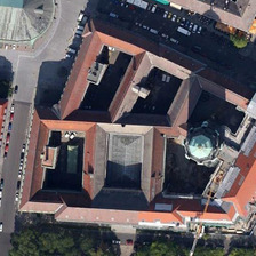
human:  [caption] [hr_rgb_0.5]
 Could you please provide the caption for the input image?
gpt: Church is very beautiful atmosphere.

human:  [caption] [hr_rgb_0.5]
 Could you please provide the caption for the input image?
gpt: next to the church and a rather low shrubs .

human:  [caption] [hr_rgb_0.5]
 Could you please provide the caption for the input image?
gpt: a church is a very nice atmosphere.

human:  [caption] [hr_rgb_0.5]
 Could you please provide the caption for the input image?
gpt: The church looks beautiful.

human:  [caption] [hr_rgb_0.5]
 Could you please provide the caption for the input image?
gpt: A church sounds very nice atmosphere.